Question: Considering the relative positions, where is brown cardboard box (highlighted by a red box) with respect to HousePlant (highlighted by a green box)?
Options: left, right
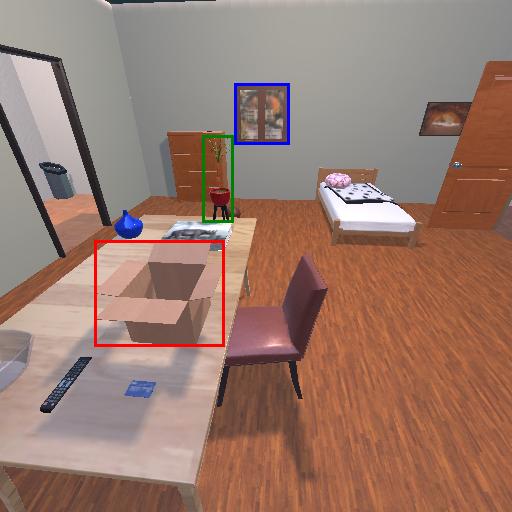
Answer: left